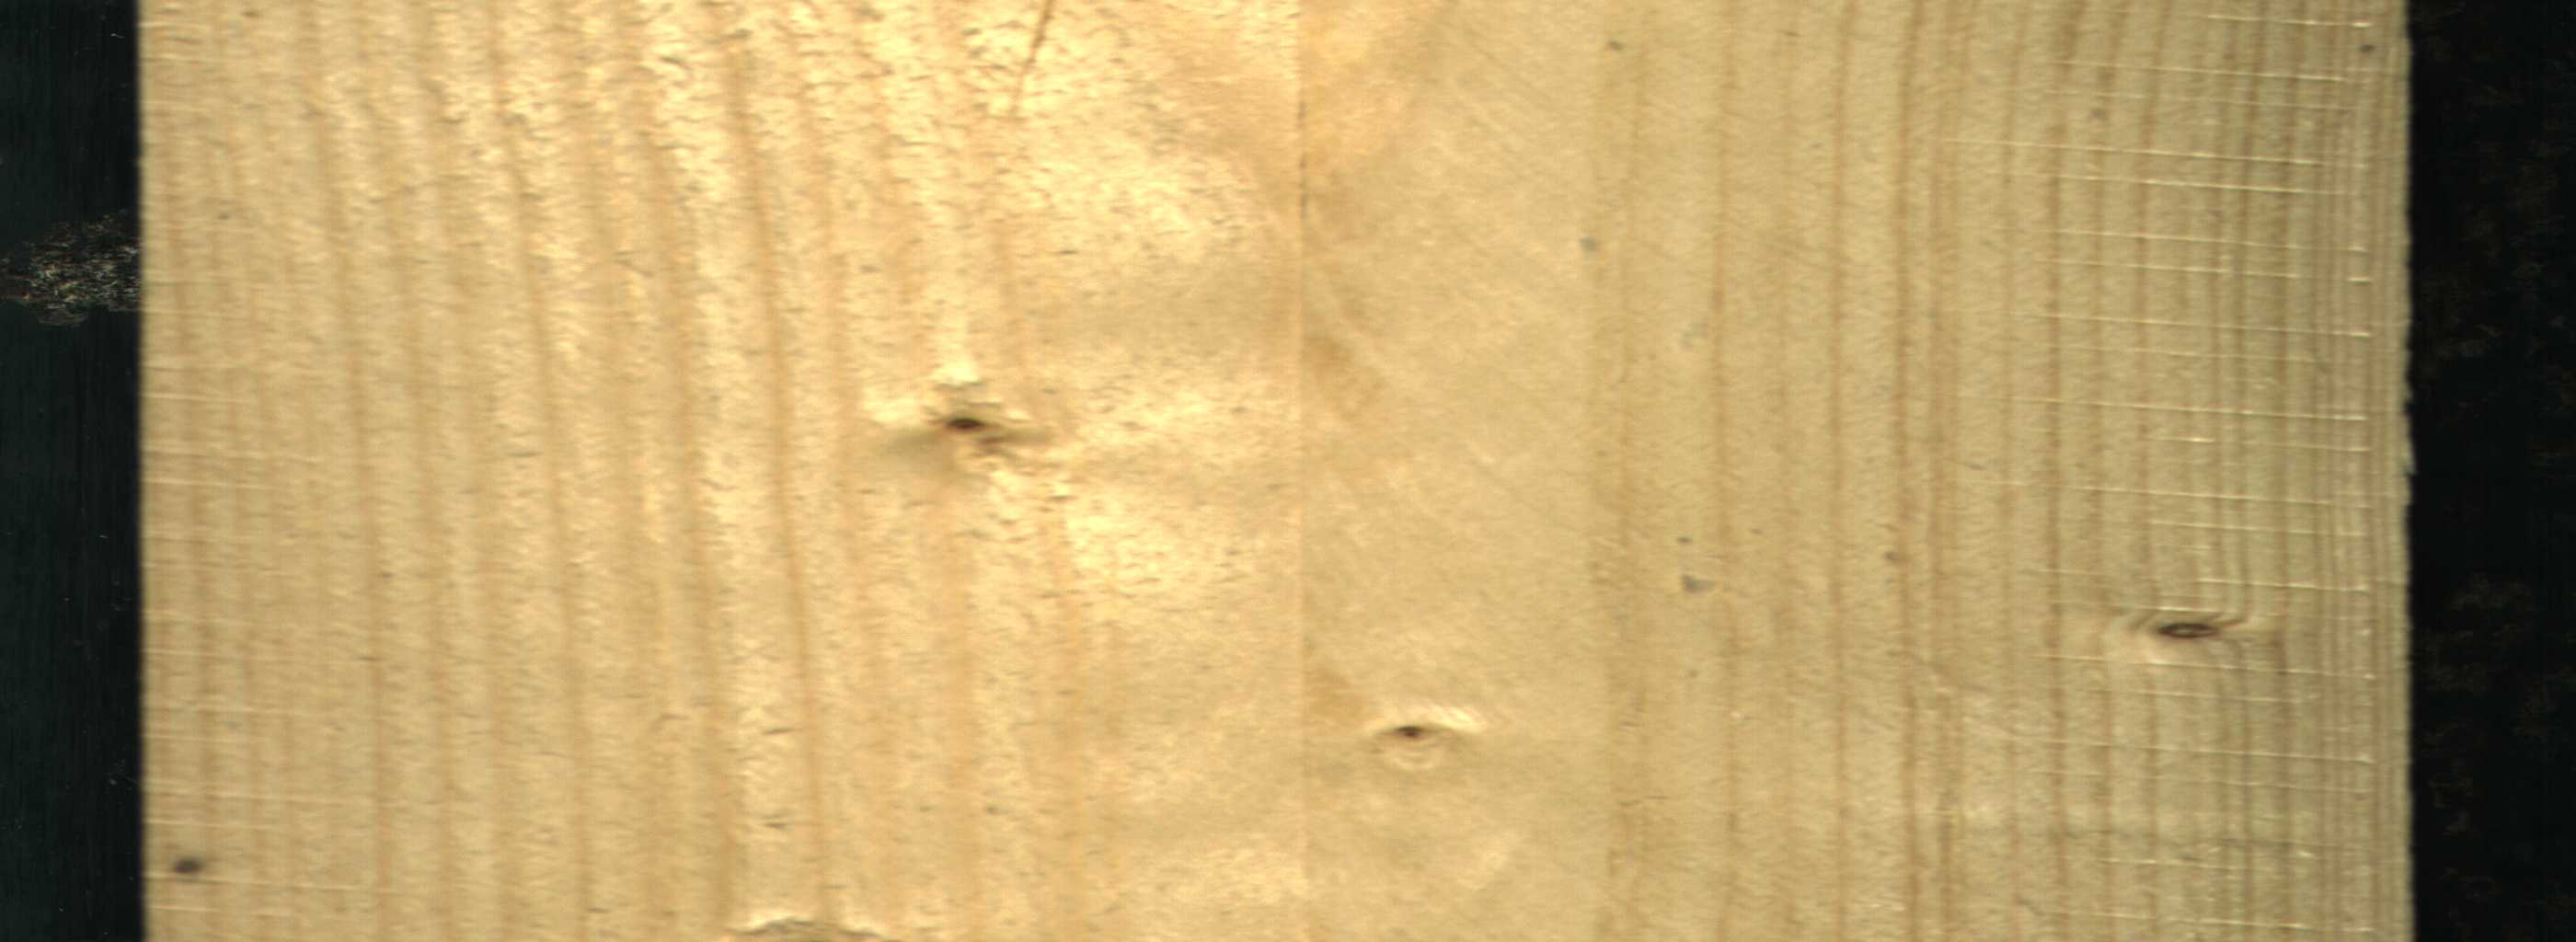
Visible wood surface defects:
Live_Knot
Live_Knot
Live_Knot